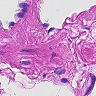
Metastatic tissue present: no